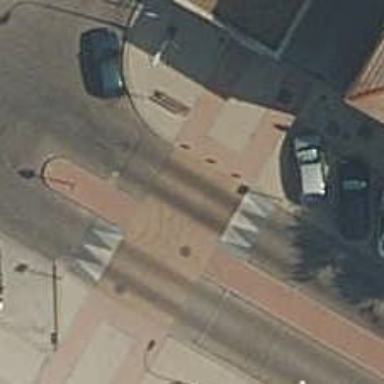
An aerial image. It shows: Raised kerb at zebra crossing on the road.